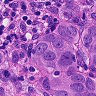
Metastatic tissue present: yes